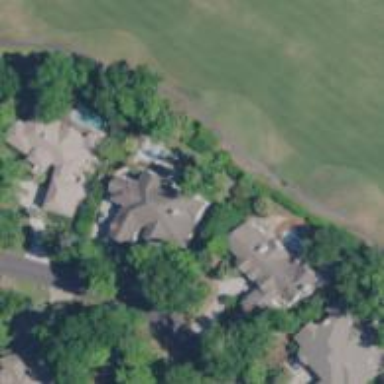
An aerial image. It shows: Path for golf carts.